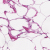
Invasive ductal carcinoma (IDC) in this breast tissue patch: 0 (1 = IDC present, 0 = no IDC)